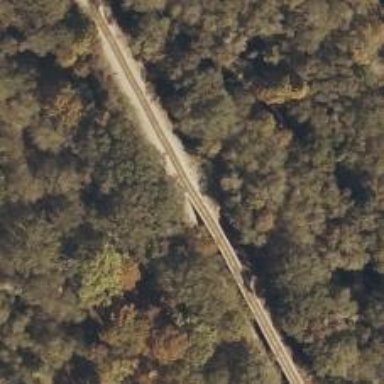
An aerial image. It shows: Railway track.